Question: I can't update when I change some field in my table.
- - -
let me explain step by step
my aim is updating item which already exists in table.
'''
public bool SaveToVideoInfo(List<tblvideoinfo> vList,sbyte profilID)
{
foreach (tblvideoinfo _videoinfo in vList)
{
try
{
ent.AddTotblvideoinfo(_videoinfo);
ent.AddTotblprocess(CreateProcess(profilID,_videoinfo.VideoID));
ent.SaveChanges();
}
catch (UpdateException )
{
return UpdateToVideoInfo(_videoinfo);
}
}
return false;
}
'''
if already item exists in table, I'm catching this exception and calling my update function
'''
public bool UpdateToVideoInfo(tblvideoinfo vInfo)
{
var updatingItem = (from a in ent.tblvideoinfo
where a.VideoID == vInfo.VideoID
select a).First();
updatingItem.SearchKeywords = vInfo.SearchKeywords;
updatingItem.SearchTimeStamp = DateTime.Now;
return ent.SaveChanges() > 0;
}
'''
because if it exists in table, I want to change some field as I wrote above. Everything is fine until running ent.SaveChanges()
I checked updatingItem has been changed which I set properties (SearchKeywords ,SearchTimeStamp )
But this error occurs
> error occurred while updating the entries. See the inner exception for details
here are details
'''
at System.Data.Mapping.Update.Internal.UpdateTranslator.Update(IEntityStateManager stateManager, IEntityAdapter adapter)
at System.Data.EntityClient.EntityAdapter.Update(IEntityStateManager entityCache)
at System.Data.Objects.ObjectContext.SaveChanges(SaveOptions options)
at System.Data.Objects.ObjectContext.SaveChanges()
at MyDbHelper.DBHelper.UpdateToVideoInfo(tblvideoinfo vInfo)
at MyDbHelper.DBHelper.SaveToVideoInfo(List'1 vList, SByte profilID)
at youtube.MainWindow.p_Drop_Event(Object sender, Object to) in C:\Users\xxxxxx....\...\MainWindow.xaml.cs:line 1125
at youtube.product.UserControl_MouseUp(Object sender, MouseButtonEventArgs e) in C:\Users\xxxxxx....\...\product.xaml.cs:line 239
at System.Windows.Input.MouseButtonEventArgs.InvokeEventHandler(Delegate genericHandler, Object genericTarget)
at System.Windows.RoutedEventArgs.InvokeHandler(Delegate handler, Object target)
at System.Windows.RoutedEventHandlerInfo.InvokeHandler(Object target, RoutedEventArgs routedEventArgs)
at System.Windows.EventRoute.InvokeHandlersImpl(Object source, RoutedEventArgs args, Boolean reRaised)
at System.Windows.UIElement.RaiseEventImpl(DependencyObject sender, RoutedEventArgs args)
at System.Windows.UIElement.RaiseTrustedEvent(RoutedEventArgs args)
at System.Windows.UIElement.RaiseEvent(RoutedEventArgs args, Boolean trusted)
at System.Windows.Input.InputManager.ProcessStagingArea()
at System.Windows.Input.InputManager.ProcessInput(InputEventArgs input)
at System.Windows.Input.InputProviderSite.ReportInput(InputReport inputReport)
at System.Windows.Interop.HwndMouseInputProvider.ReportInput(IntPtr hwnd, InputMode mode, Int32 timestamp, RawMouseActions actions, Int32 x, Int32 y, Int32 wheel)
at System.Windows.Interop.HwndMouseInputProvider.FilterMessage(IntPtr hwnd, WindowMessage msg, IntPtr wParam, IntPtr lParam, Boolean& handled)
at System.Windows.Interop.HwndSource.InputFilterMessage(IntPtr hwnd, Int32 msg, IntPtr wParam, IntPtr lParam, Boolean& handled)
at MS.Win32.HwndWrapper.WndProc(IntPtr hwnd, Int32 msg, IntPtr wParam, IntPtr lParam, Boolean& handled)
at MS.Win32.HwndSubclass.DispatcherCallbackOperation(Object o)
at System.Windows.Threading.ExceptionWrapper.InternalRealCall(Delegate callback, Object args, Int32 numArgs)
at MS.Internal.Threading.ExceptionFilterHelper.TryCatchWhen(Object source, Delegate method, Object args, Int32 numArgs, Delegate catchHandler)
at System.Windows.Threading.Dispatcher.LegacyInvokeImpl(DispatcherPriority priority, TimeSpan timeout, Delegate method, Object args, Int32 numArgs)
at MS.Win32.HwndSubclass.SubclassWndProc(IntPtr hwnd, Int32 msg, IntPtr wParam, IntPtr lParam)
at MS.Win32.UnsafeNativeMethods.DispatchMessage(MSG& msg)
at System.Windows.Threading.Dispatcher.PushFrameImpl(DispatcherFrame frame)
at System.Windows.Threading.Dispatcher.PushFrame(DispatcherFrame frame)
at System.Windows.Threading.Dispatcher.Run()
at System.Windows.Application.RunDispatcher(Object ignore)
at System.Windows.Application.RunInternal(Window window)
at System.Windows.Application.Run(Window window)
at System.Windows.Application.Run()
at youtube.App.Main() in C:\Users\xxxxxx....\...\Debug\App.g.cs:line 0
at System.AppDomain._nExecuteAssembly(RuntimeAssembly assembly, String[] args)
at System.AppDomain.ExecuteAssembly(String assemblyFile, Evidence assemblySecurity, String[] args)
at Microsoft.VisualStudio.HostingProcess.HostProc.RunUsersAssembly()
at System.Threading.ThreadHelper.ThreadStart_Context(Object state)
at System.Threading.ExecutionContext.RunInternal(ExecutionContext executionContext, ContextCallback callback, Object state, Boolean preserveSyncCtx)
at System.Threading.ExecutionContext.Run(ExecutionContext executionContext, ContextCallback callback, Object state, Boolean preserveSyncCtx)
at System.Threading.ExecutionContext.Run(ExecutionContext executionContext, ContextCallback callback, Object state)
at System.Threading.ThreadHelper.ThreadStart()
'''
here is detail of updatingItem

means,
'''
updatingItem.SearchKeywords = vInfo.SearchKeywords;
updatingItem.SearchTimeStamp = DateTime.Now;
'''
these codes are work.
by the meantime, VideoID is in my table then I cant add item which has same VideoID. But I want to update it. I think updating issue comes from here.
I don't want to use sql commands.
I just want to update two fields of the table ...
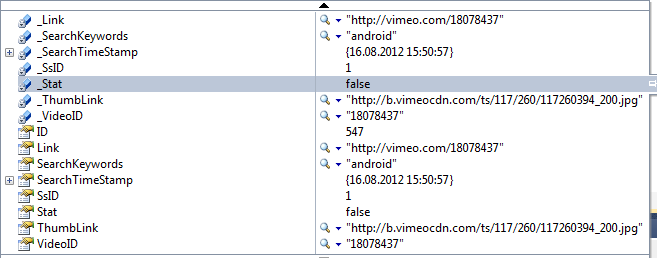
Answer: My guess is that when you call SaveChanges again on the same context it is trying to insert repeat the insert operation and fails again.
Calling 'ent.AcceptAllChanges()' in the beginning of the catch block may work.
Maybe disposing the context and creating another one to use in the update function would be your easiest option. Otherwise, you will need to change the 'ObjectStateEntry.State' to 'Unchanged' for the two entities (videoinfo, process) you try to insert.